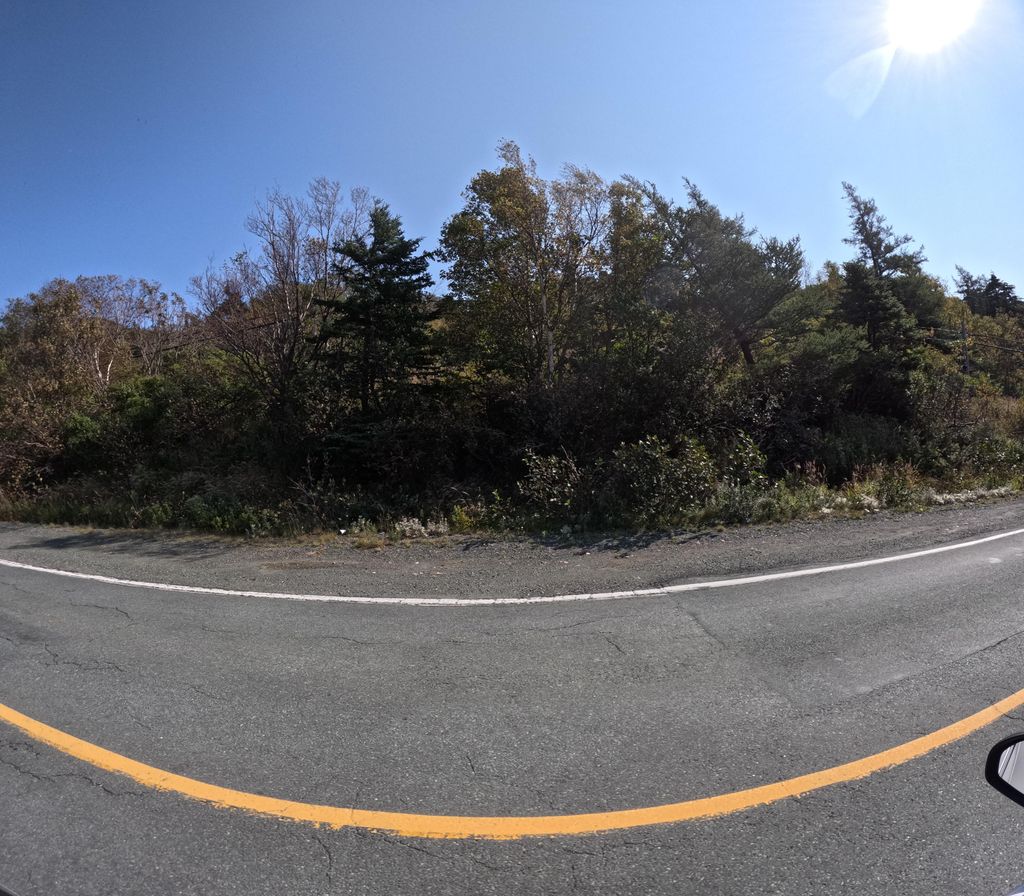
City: st_johns